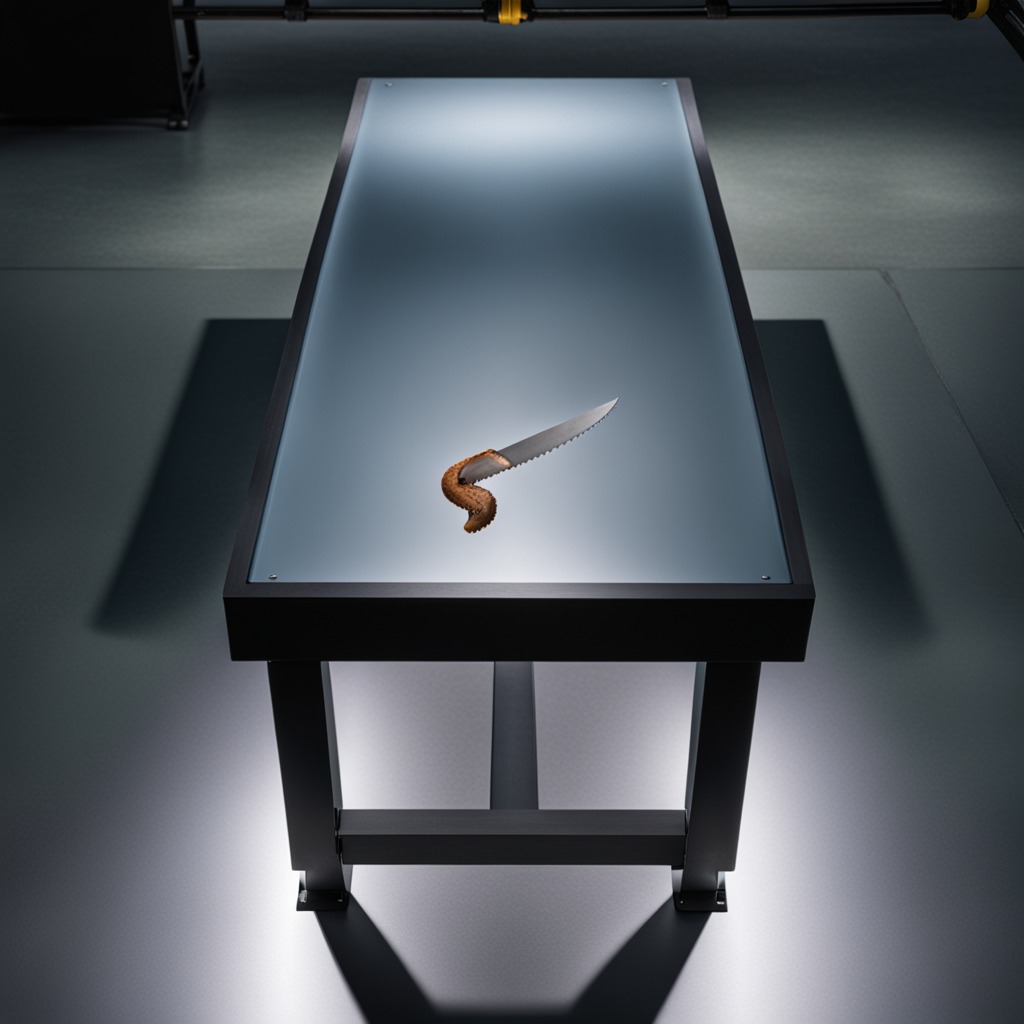
A metal saw is lying on a clean empty table in the evening.